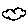
Label: cloud